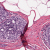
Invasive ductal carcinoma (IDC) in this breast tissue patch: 0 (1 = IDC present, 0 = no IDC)